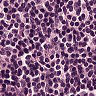
Metastatic tissue present: no